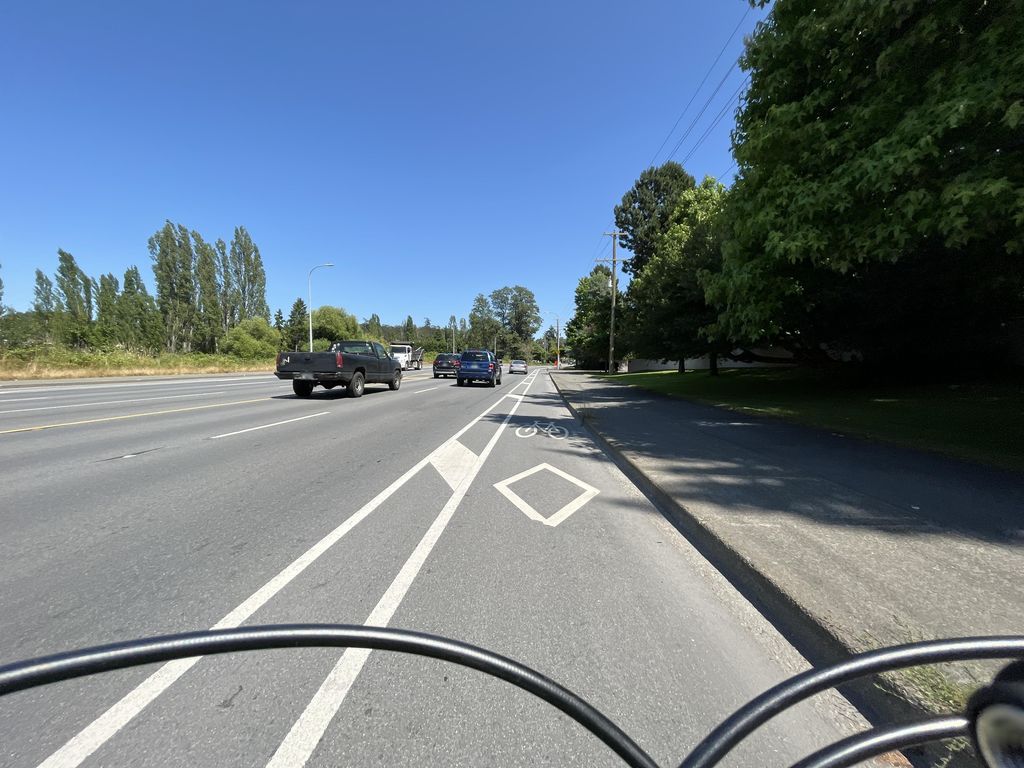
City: victoria